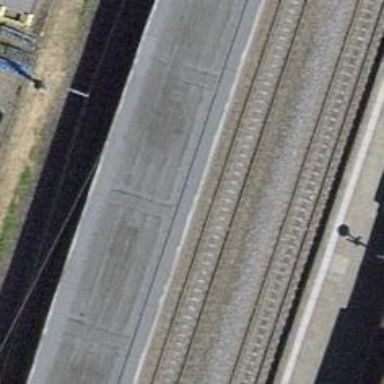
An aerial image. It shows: Public transport stop position along the railway.